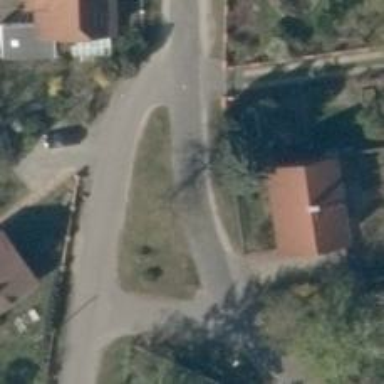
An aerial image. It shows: Residential road.